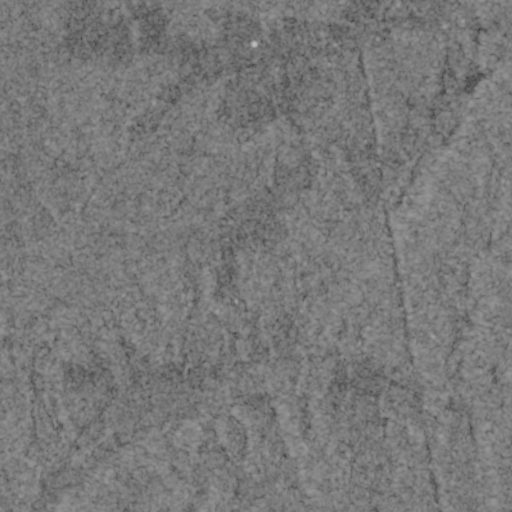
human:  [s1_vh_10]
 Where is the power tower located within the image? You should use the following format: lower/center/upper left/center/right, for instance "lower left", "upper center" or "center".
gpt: The power tower is located in the right of the image.
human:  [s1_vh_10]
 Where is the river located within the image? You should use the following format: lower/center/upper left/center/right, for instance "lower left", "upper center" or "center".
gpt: The river is located in the left of the image.
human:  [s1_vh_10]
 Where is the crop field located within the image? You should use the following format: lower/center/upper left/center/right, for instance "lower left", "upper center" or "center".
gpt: There is no crop field in the image.

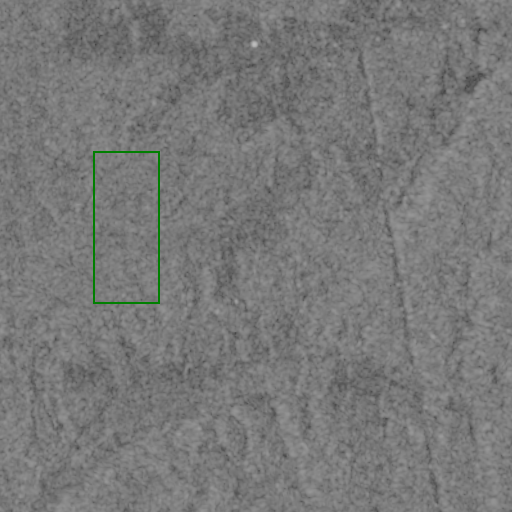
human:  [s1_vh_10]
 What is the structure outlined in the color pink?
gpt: There is no pink outline.
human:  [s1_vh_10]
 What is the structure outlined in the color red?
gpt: There is no structure outlined in red.